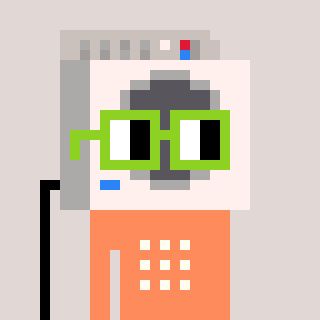
a pixel art character with square light green glasses, a washing machine-shaped head and a peachy-colored body on a warm background